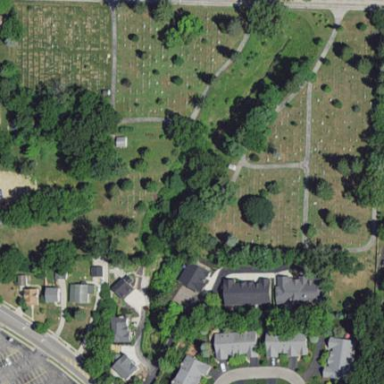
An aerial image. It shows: Cemetery.